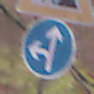
Verkehrszeichen: VorgeschriebeneFahrtrichtungGeradeausOderLinks
Zusatzzeichen oben: Arbeitsstelle
Umgebung: Outdoor, Nature
Tageszeit: Midday
Wetter: Overcast
Licht: Natural
Jahreszeit: Autumn
Kontrast: LowContrast